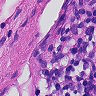
Metastatic tissue present: no